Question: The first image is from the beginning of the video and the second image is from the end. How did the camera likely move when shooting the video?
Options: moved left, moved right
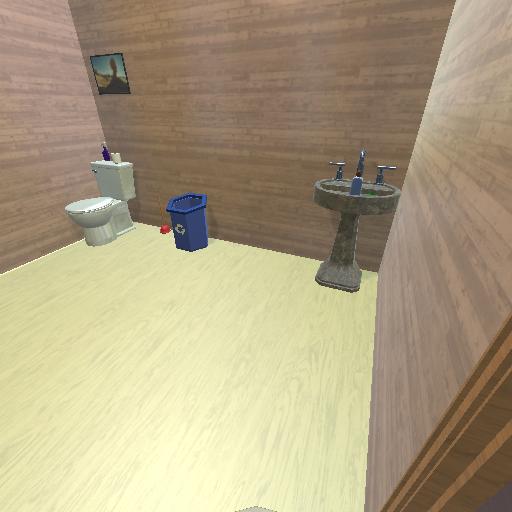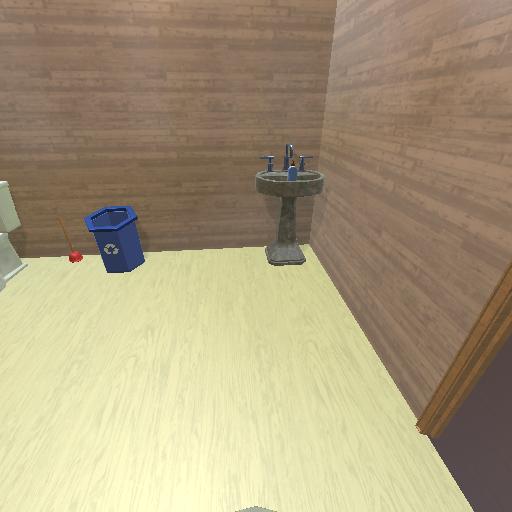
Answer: moved left